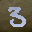
Label: 3